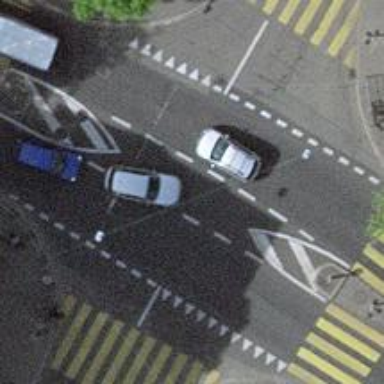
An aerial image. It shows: Road with traffic signals.